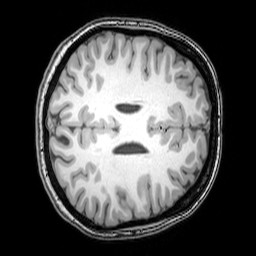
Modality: T1w
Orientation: axial
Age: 25
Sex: female
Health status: healthy
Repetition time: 0.081 s
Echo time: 0.037 s